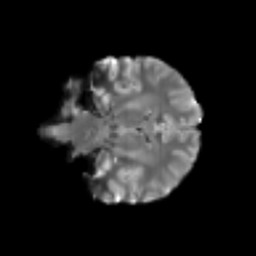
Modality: T2w
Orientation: coronal
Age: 25
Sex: female
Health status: healthy
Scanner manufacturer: siemens
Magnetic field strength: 3 T
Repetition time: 3.6 s
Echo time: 0.0964 s